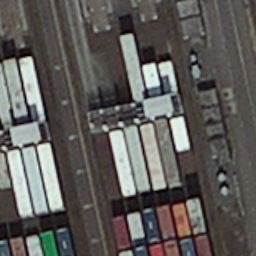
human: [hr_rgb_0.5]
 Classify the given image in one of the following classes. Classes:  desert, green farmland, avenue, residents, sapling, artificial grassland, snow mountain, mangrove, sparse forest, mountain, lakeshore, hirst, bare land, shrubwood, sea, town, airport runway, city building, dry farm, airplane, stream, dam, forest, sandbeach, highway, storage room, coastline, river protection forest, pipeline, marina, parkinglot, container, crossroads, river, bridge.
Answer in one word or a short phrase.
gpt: container